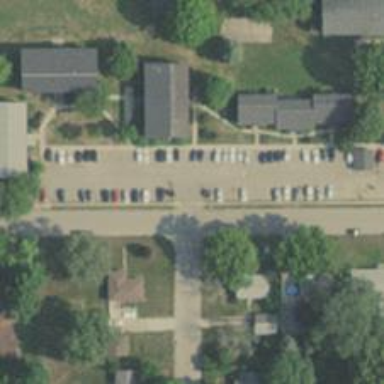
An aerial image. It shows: Residential road.